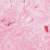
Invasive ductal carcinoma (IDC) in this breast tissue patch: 0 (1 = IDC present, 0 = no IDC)